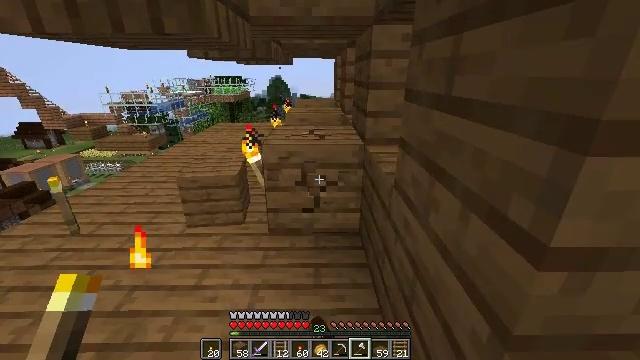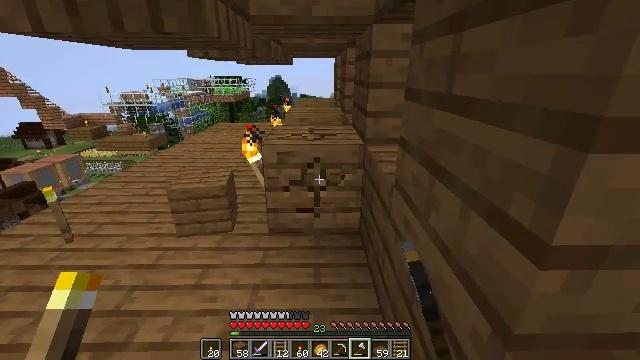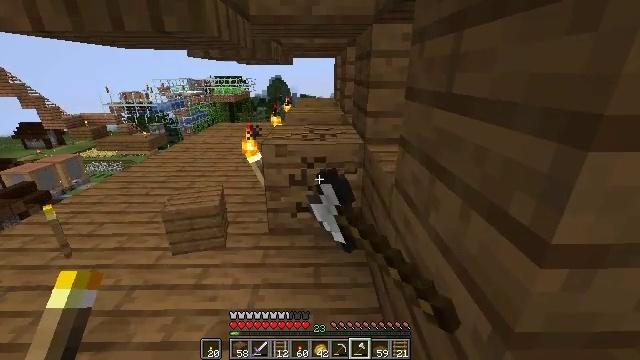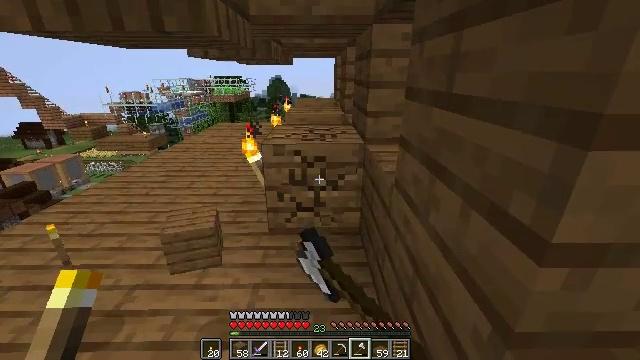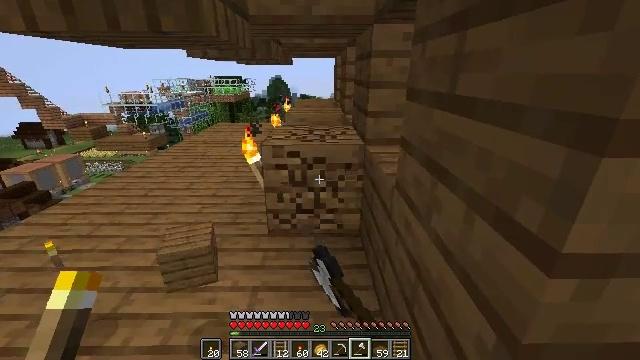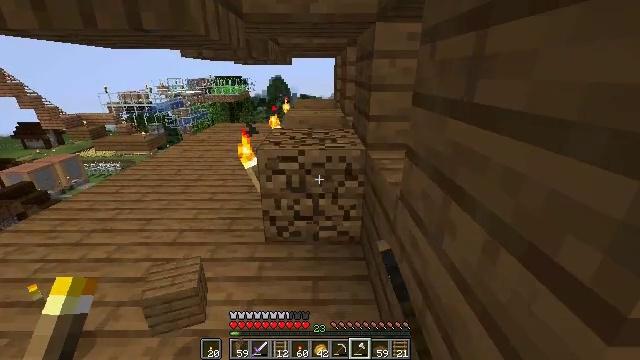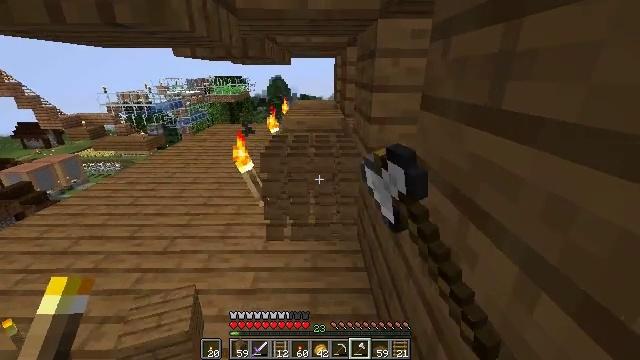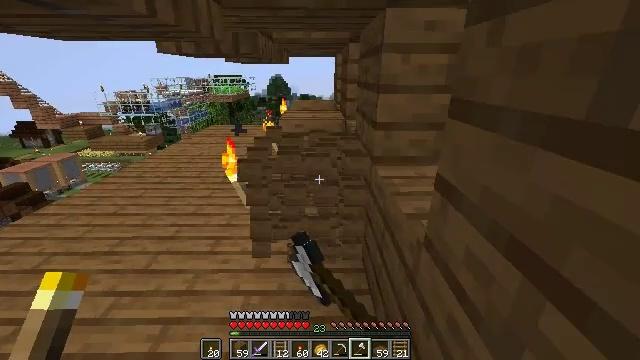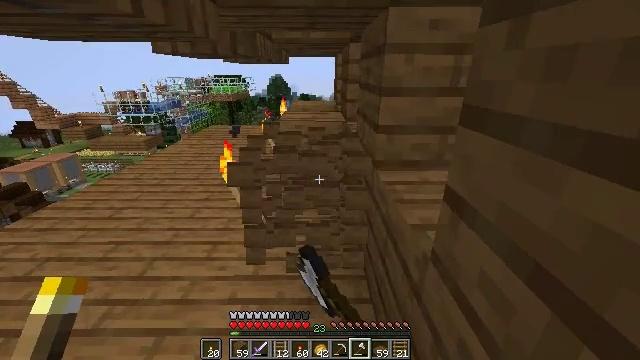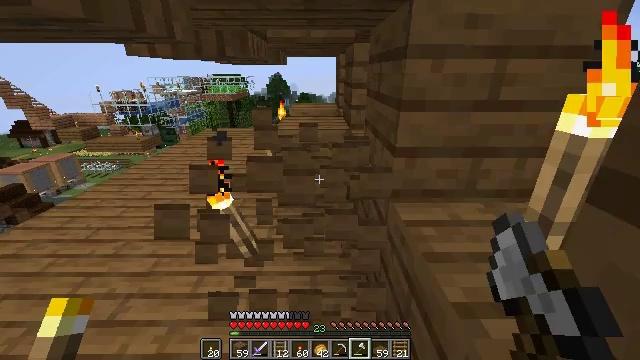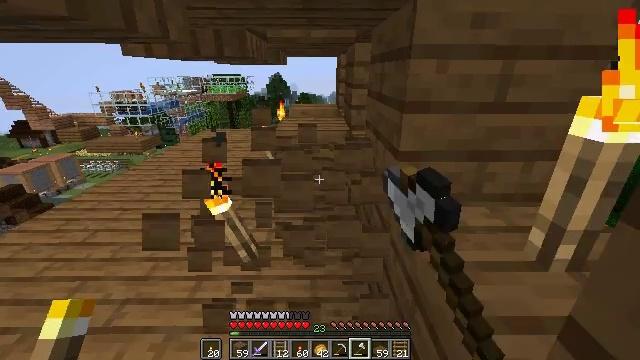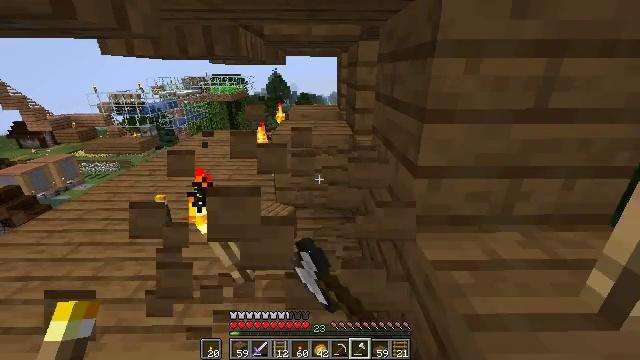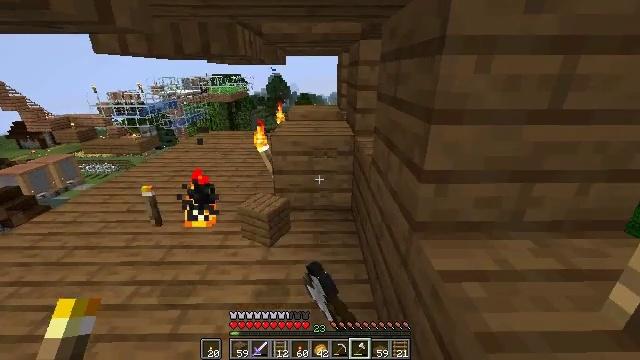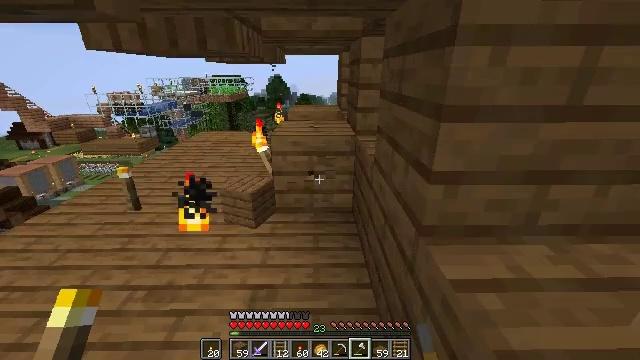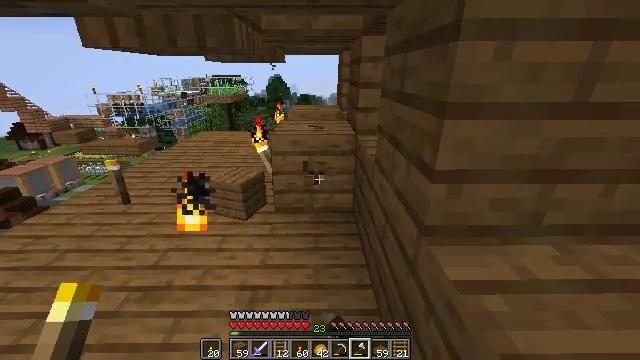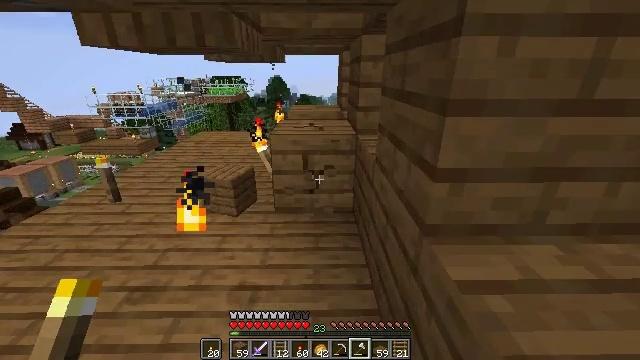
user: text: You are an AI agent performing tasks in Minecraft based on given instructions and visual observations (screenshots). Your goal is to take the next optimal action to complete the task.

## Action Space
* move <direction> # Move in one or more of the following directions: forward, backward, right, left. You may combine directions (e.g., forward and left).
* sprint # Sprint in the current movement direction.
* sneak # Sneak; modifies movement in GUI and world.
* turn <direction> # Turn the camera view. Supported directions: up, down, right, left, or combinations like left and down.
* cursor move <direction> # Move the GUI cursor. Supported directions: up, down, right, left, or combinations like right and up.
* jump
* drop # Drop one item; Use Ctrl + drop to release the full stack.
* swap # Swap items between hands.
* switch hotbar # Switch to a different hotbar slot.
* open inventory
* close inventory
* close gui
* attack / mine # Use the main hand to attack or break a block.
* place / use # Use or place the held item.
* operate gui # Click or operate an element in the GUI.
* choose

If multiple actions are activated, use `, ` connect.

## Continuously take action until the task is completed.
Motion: motion action
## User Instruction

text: Break spruce planks from a structure.
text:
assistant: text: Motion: attack / mine
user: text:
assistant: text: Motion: attack / mine
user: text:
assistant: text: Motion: attack / mine
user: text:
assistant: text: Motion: move forward, attack / mine
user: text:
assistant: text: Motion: move forward, attack / mine
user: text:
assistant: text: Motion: move forward, attack / mine
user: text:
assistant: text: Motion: move forward, attack / mine
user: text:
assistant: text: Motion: move forward, attack / mine
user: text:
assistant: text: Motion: move forward, attack / mine
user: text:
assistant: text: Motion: move forward, attack / mine
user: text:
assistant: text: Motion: attack / mine
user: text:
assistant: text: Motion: attack / mine
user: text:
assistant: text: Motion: attack / mine
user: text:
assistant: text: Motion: attack / mine
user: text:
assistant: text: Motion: attack / mine
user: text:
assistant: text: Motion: move forward, attack / mine
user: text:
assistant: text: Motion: move forward, attack / mine
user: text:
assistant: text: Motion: move forward, attack / mine
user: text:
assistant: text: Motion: move forward, attack / mine
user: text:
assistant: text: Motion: move forward, attack / mine
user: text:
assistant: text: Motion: move forward, attack / mine
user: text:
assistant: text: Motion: move forward, attack / mine
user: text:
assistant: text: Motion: move forward, attack / mine
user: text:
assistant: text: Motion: move forward, attack / mine
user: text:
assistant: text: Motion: move forward, attack / mine
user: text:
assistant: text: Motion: move forward, attack / mine
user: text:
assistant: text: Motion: move forward, attack / mine
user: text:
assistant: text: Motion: move forward, attack / mine
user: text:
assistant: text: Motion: move forward, attack / mine
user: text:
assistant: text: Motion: move forward, attack / mine